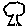
Label: tree